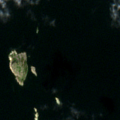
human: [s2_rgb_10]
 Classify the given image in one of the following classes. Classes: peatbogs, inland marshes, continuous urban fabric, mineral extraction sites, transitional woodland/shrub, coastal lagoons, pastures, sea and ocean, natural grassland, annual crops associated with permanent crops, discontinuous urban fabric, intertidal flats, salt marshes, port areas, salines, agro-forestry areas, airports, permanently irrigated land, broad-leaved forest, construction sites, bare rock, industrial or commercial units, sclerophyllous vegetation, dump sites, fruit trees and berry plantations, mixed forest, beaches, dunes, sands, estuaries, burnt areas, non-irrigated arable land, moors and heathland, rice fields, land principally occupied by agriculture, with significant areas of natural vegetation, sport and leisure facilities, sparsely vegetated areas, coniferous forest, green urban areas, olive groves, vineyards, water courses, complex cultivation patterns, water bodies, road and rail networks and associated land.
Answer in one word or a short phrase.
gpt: sea and ocean